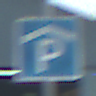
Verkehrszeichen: Parkhaus
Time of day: Midday
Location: Outdoor (Suburban)
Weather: Overcast
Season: NotSpecified
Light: Natural